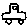
Label: car